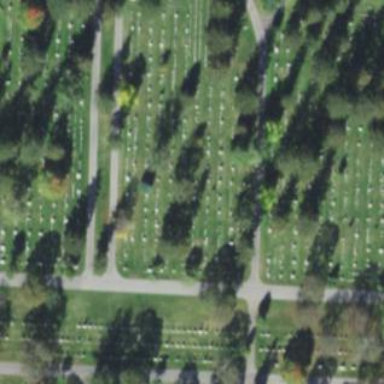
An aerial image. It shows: Historical memorial located in graveyard.